Field crop: tomato
Growth stage: 1
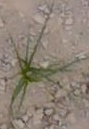
Species: cyperus